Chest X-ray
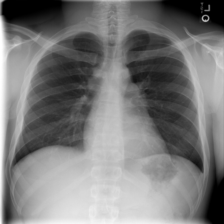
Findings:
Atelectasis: negative
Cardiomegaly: negative
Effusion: negative
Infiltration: positive
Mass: negative
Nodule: negative
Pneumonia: negative
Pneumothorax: negative
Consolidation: negative
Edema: negative
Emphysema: negative
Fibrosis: negative
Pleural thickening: negative
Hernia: negative